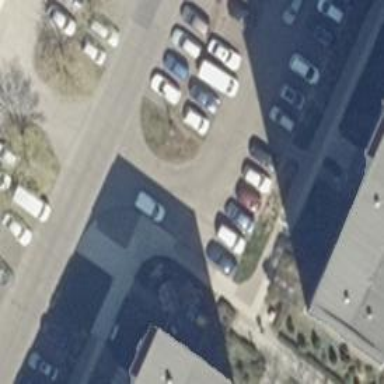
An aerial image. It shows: Sidewalk made of concrete.